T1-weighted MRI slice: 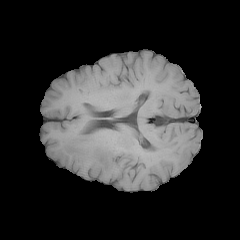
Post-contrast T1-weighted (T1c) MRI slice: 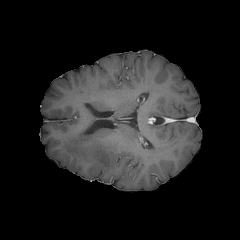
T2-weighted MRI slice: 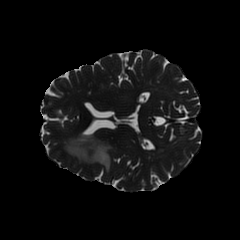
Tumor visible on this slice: yes